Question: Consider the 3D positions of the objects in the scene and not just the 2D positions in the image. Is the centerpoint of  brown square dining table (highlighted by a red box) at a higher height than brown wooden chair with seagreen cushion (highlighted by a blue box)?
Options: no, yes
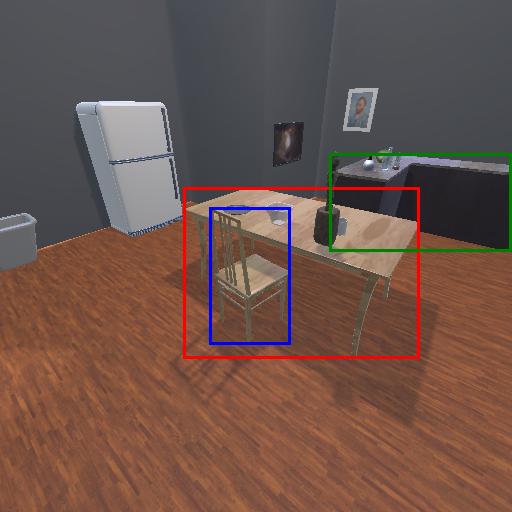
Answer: no